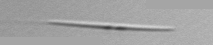
Label: pennate_Pseudo-nitzschia